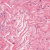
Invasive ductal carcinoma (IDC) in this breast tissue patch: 0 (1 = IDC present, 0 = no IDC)